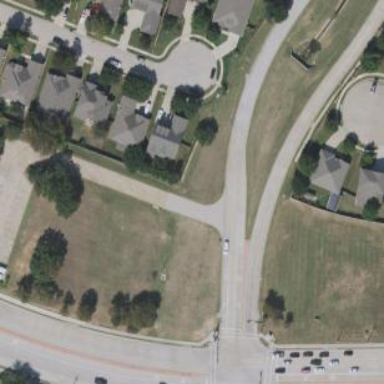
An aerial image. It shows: Grassy area with traffic island.